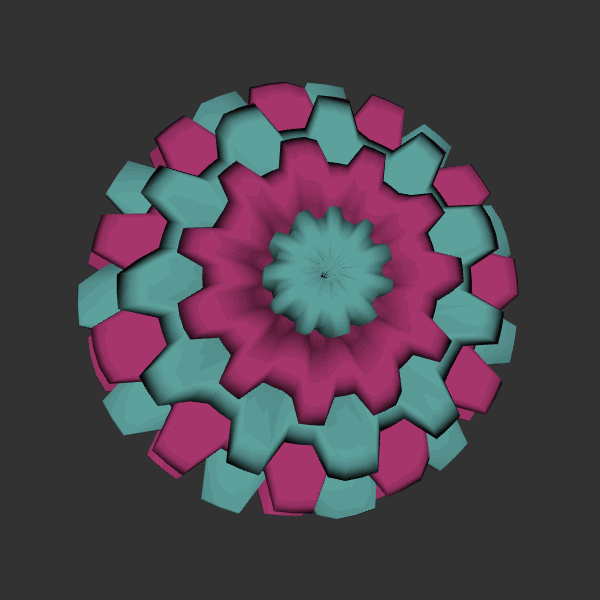
Background: dark